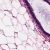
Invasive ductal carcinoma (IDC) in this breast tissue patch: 0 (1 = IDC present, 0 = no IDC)